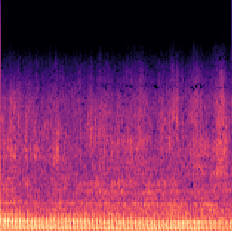
Sound class: Helicopter